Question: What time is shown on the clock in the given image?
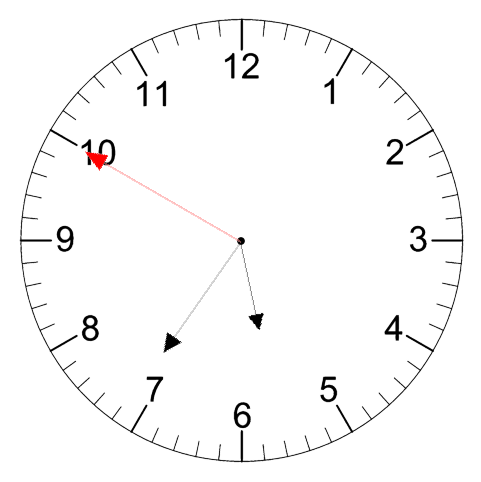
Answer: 05:35:50